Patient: sex M, age 76
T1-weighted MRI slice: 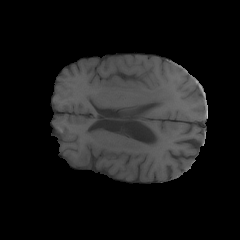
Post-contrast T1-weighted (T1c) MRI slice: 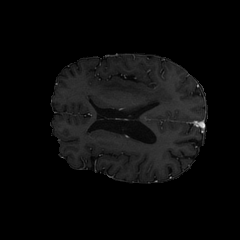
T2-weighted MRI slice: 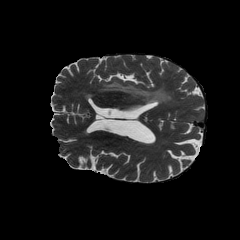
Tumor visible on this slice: yes
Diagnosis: Glioblastoma, IDH-wildtype
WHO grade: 4